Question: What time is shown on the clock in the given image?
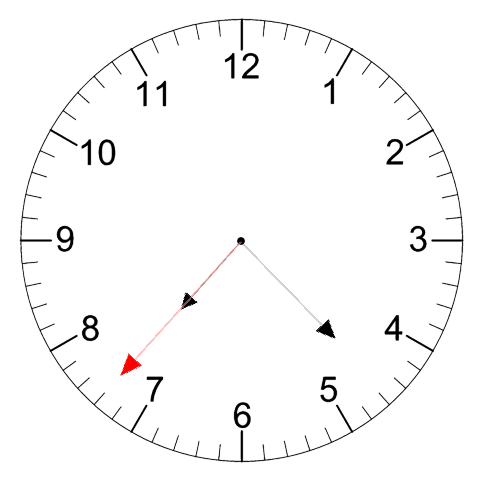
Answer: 07:22:37